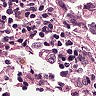
Metastatic tissue present: yes